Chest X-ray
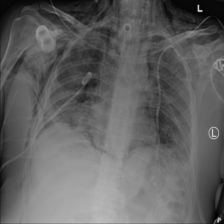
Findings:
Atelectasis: negative
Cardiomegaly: negative
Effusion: negative
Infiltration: negative
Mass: negative
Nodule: negative
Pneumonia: negative
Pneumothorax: negative
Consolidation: negative
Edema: negative
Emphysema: positive
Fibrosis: negative
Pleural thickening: negative
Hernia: negative